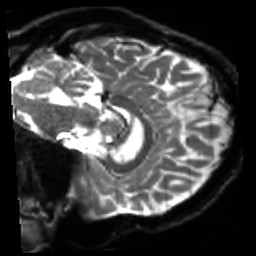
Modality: sbref
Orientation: sagittal
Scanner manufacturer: siemens
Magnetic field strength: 3 T
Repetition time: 4 s
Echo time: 0.0594 s